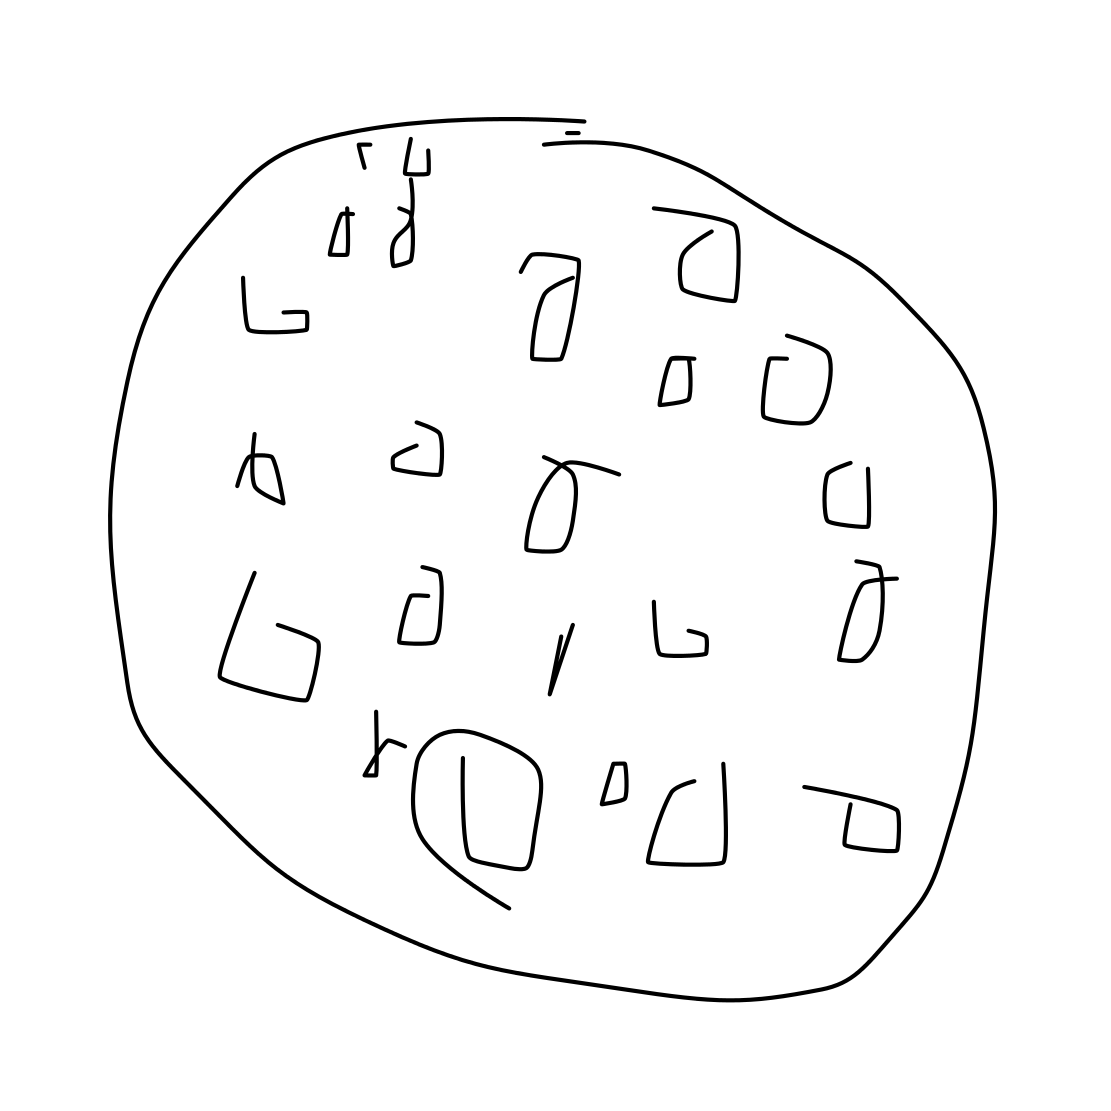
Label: pizza